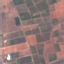
Label: PermanentCrop